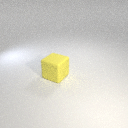
large yellow rubber cube